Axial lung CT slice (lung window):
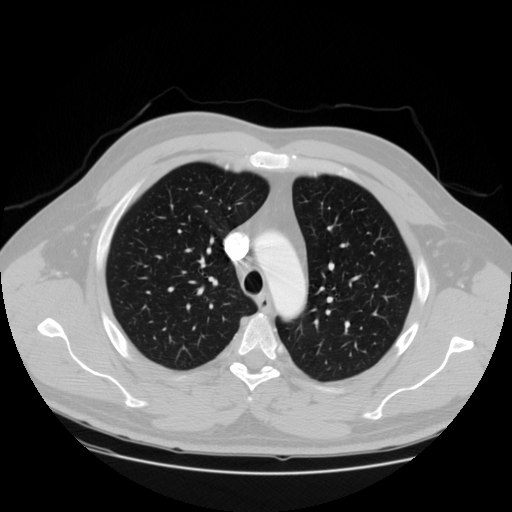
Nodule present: no